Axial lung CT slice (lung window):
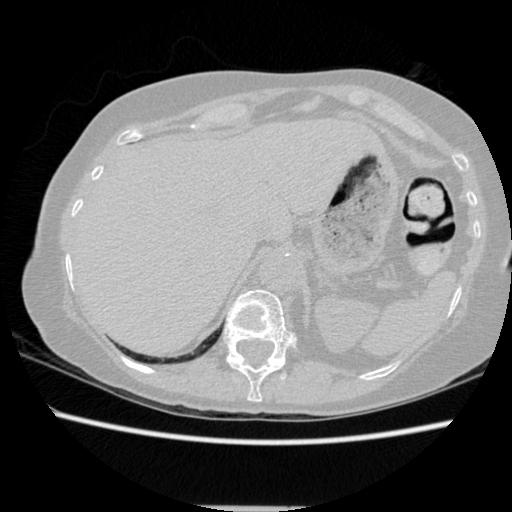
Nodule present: no